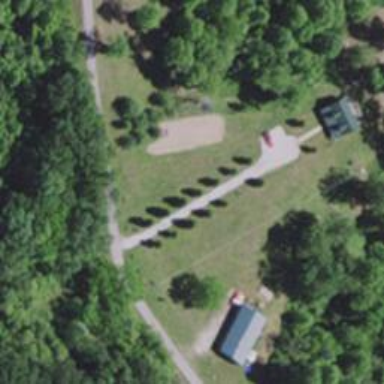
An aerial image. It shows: Driveway leading to service road.